Question: '''
private void panel1_Paint(object sender, PaintEventArgs e)
{
Graphics g = panel1.CreateGraphics();
g.SmoothingMode = System.Drawing.Drawing2D.SmoothingMode.AntiAlias;
using (Pen p = new Pen(Color.White))
{
for (int i = panel1.Width; i >= 0; i -= 40)
{
g.DrawLine(p, i, 0, i, panel1.Height);
}
}
using (Pen p = new Pen(Color.White))
{
// Draw all visible, vertical gridlines
for (int i = panel1.Height; i >= 0; i -= 40)
{
g.DrawLine(p, 0, i, panel1.Width, i);
}
}
Pen pen = new Pen(Color.Red, 6);
g.DrawLine(pen, new Point(50,80), new Point(8050, 80));
}
'''
Output:

its fine for me.
but i want when i click and drag mouse right to left example(10px) the panel show me the next 10px line form right(that is hidden ) and hide 10px from left.
How can I do this...
Please someone help me.
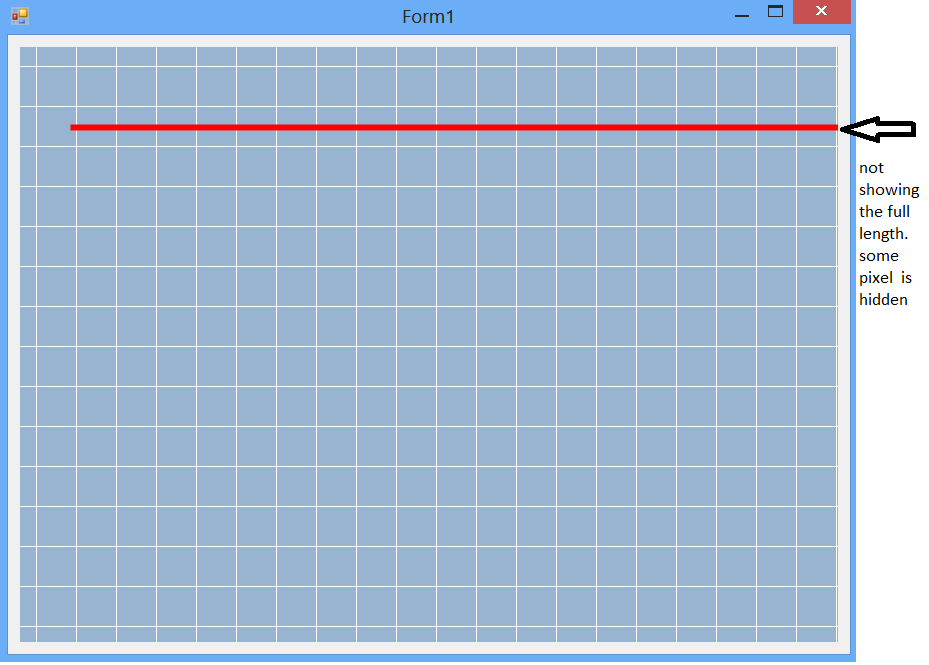
Answer: DonBoinott is quite right. You probably should create a to model the behaviour you want. Not knowing how complex it will eventually grow, we can only advise to plan for growth. Here is a simple solution for multiple horizontal lines:
'''
//..
// draw all my lines
foreach(myLine aLine in myLines)
using (Pen p = new Pen(aLine.LineColor, aLine.Stroke))
{
p.Alignment = System.Drawing.Drawing2D.PenAlignment.Inset;
g.DrawLine(p, aLine.X, aLine.Y, aLine.X + aLine.Length, aLine.Y);
}
}
// keeping state of the mouse movement..
int lastX = 0; int currentX = 0; myLine hitLine = null;
// a collection of lines
List<myLine> myLines;
// a simple horizontal line class
public class myLine
{
private int x;
public int X
{
get { return x; }
set { x = value; Rect = new Rectangle(x, Y-2, Length, Stroke+4); }
}
public int Y { get; set; }
public int Length { get; set; }
public int Stroke { get; set; }
public Color LineColor { get; set; }
public Rectangle Rect { get; set; }
public string Name { get; set; }
public myLine(int x, int y, int length, string name, Color color, int stroke)
{
X = x; Y = y; Length = length; Name = name; LineColor = color; Stroke = stroke;
Rect = new Rectangle(x, Y - 2, Length, Stroke + 4);
}
}
// create a few lines
private void initLines()
{
myLines = new List<myLine>();
myLines.Add(new myLine(100, 80, 400, "Tom", Color.Red, 6));
myLines.Add(new myLine(100, 130, 400, "Jerry", Color.Orange, 8));
myLines.Add(new myLine(100, 180, 400, "Barbera", Color.Blue, 10));
}
private void panel1_MouseDown(object sender, MouseEventArgs e)
{
// hittest, show line name in a panel (optional)
foreach (myLine aLine in myLines)
if (aLine.Rect.Contains(e.Location)) { hitLine = aLine; label1.Text = hitLine.Name; continue; }
lastX = currentX;
currentX = e.X;
}
private void panel1_MouseUp(object sender, MouseEventArgs e)
{
hitLine = null;
}
private void panel1_MouseMove(object sender, MouseEventArgs e)
{
if (e.Button == System.Windows.Forms.MouseButtons.Left)
{
lastX = currentX;
currentX = e.X;
if (hitLine != null)
{
hitLine.X += (currentX - lastX);
// invalidate a bit more than really needed..
panel1.Invalidate(new Rectangle(0, hitLine.Y - hitLine.Stroke, panel1.Width, hitLine.Y + hitLine.Stroke));
}
}
}
'''